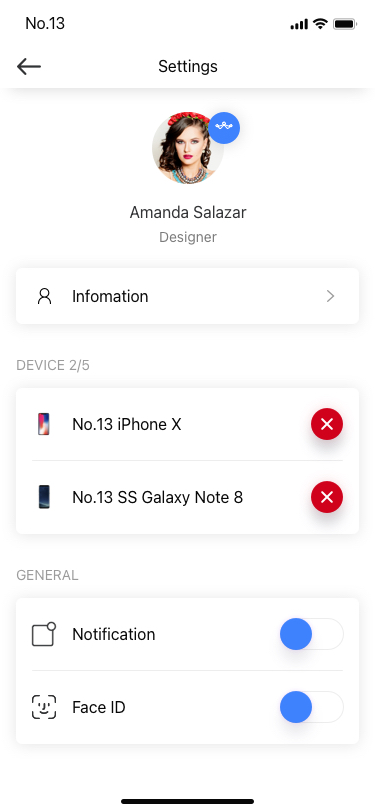
Text in this UI design:
No.13 iPhone X
No.13 SS Galaxy Note 8
Device 2/5
Notification
Face ID
General
Infomation
Settings
Amanda Salazar
Designer